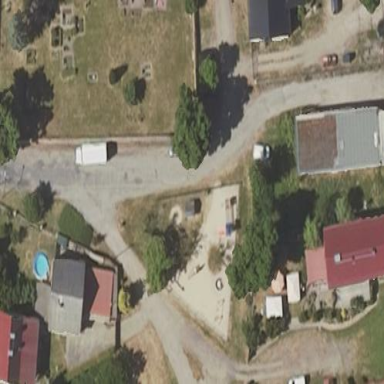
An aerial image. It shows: Playground area for leisure land.